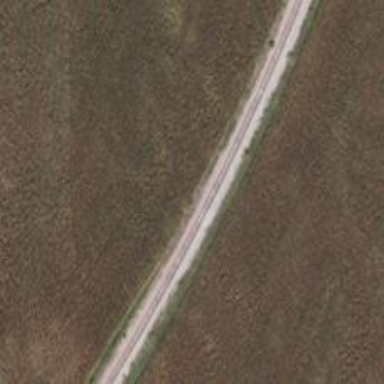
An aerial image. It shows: Railway track.